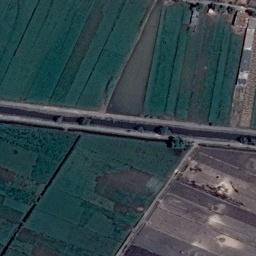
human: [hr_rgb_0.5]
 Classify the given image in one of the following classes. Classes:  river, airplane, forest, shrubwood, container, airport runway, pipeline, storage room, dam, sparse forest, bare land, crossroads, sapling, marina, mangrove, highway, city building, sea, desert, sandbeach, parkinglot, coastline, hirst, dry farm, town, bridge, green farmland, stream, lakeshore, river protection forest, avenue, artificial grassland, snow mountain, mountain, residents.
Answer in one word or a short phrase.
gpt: green farmland